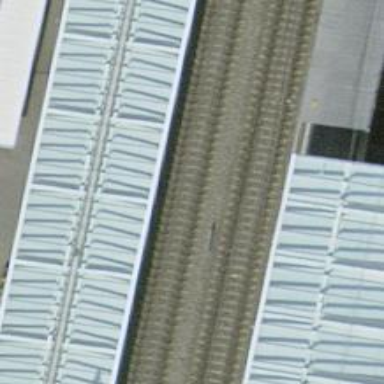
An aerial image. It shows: Public transport stop position along the railway.